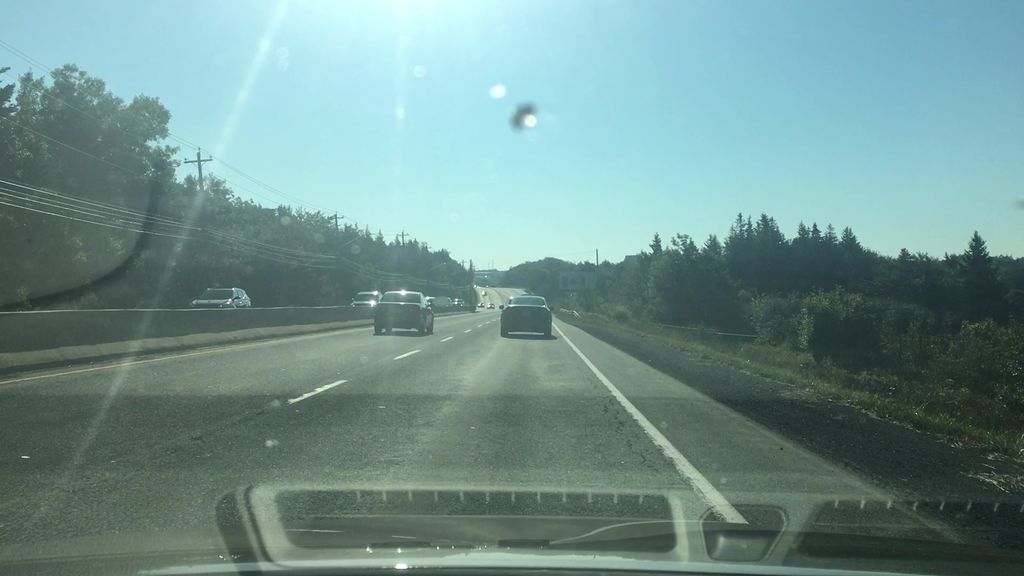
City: halifax